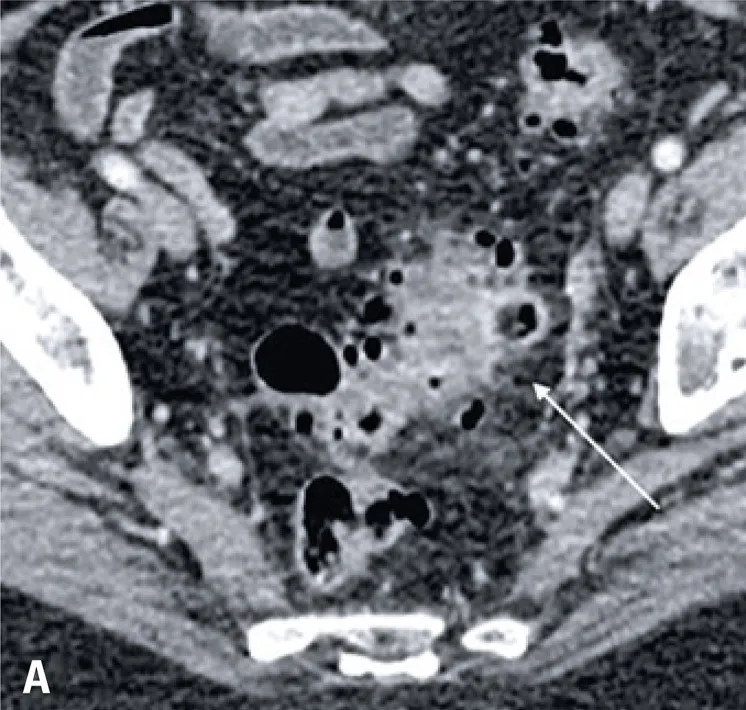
Axial.
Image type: radiology (ct)